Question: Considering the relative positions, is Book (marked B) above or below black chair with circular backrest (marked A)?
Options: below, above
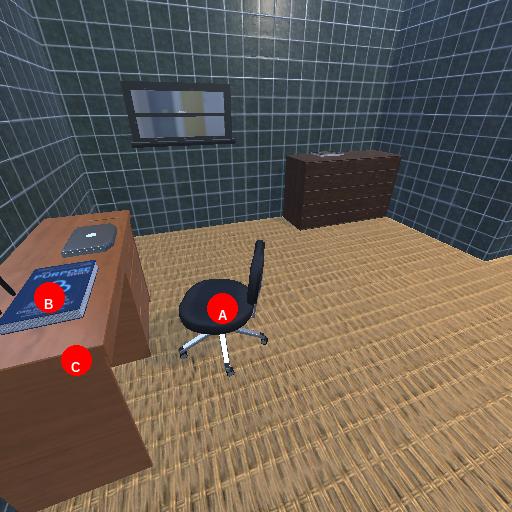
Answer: below